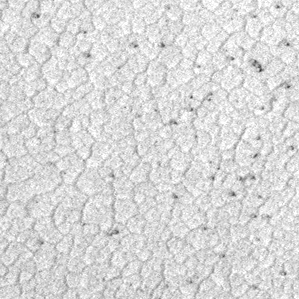
Label: frost